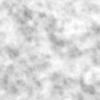
Label: no_change